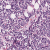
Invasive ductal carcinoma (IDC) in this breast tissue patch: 1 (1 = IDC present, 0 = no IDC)